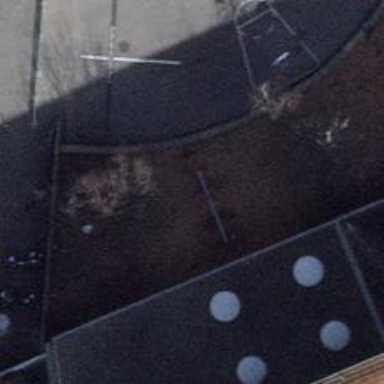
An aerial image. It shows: Playground area for leisure activities on the land.